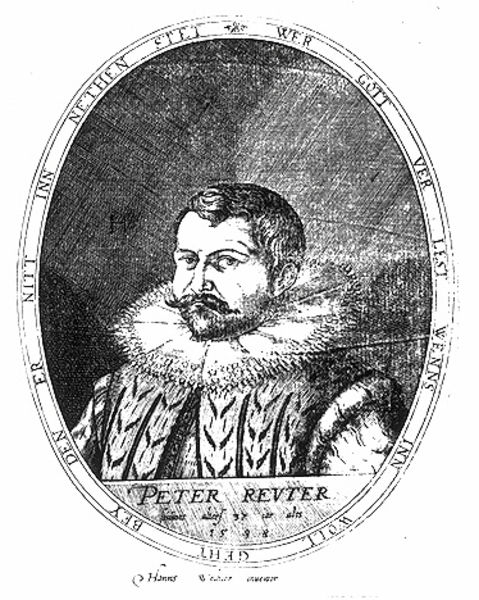
Titel: Bildnis des Peter Reuter
Künstler: Hans d.Ä. Wechter
Institution: (Seriendruck)
Schlagwörter: dunkel, gott, mann, weiß, ohr, schwarz, blick, muster, rock, bart, schnurrbart, barock, kragen, pelz, rahmen, spitze, halskrause, portrait, porträt, haare, mantel, poträt, kreis, oval, reiter, rund, schrift, inschrift, streng, grimmig, schnauzbart, schnauzer, druck, druckgrafik, stich, drcuk, stehkragen, krause, tolle, peter, menn, reuter, schnazer, wer, 1598, peter reuter, nethen